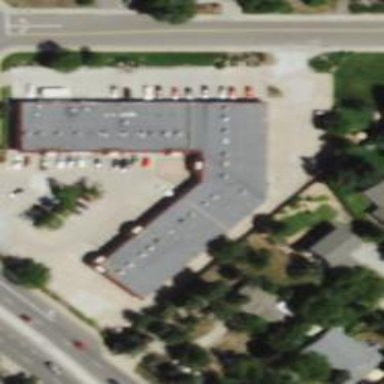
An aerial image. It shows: Veterinary facility.